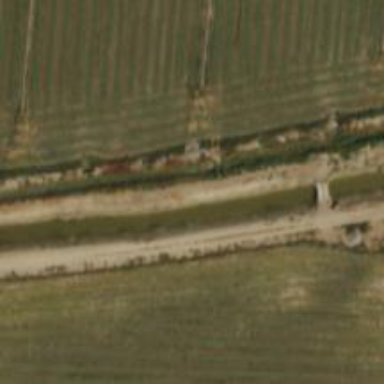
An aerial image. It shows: Sluice gate on the waterway.